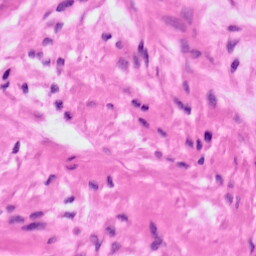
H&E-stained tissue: Ovarian